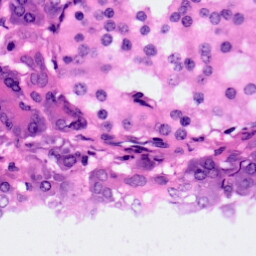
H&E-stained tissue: Pancreatic